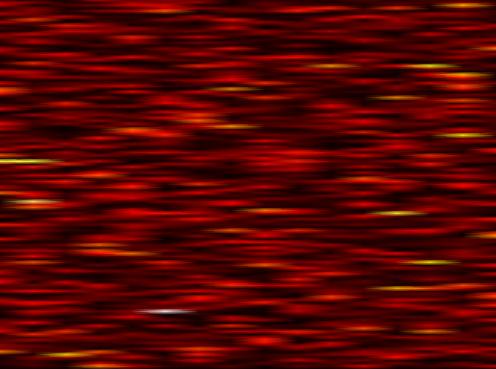
Label: OFDM